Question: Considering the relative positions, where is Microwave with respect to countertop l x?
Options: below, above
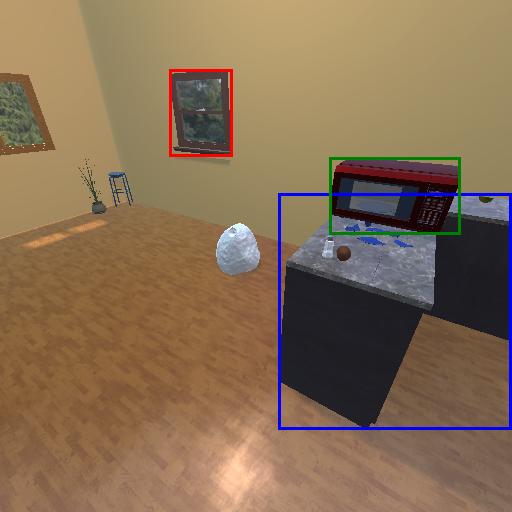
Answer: below